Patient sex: F
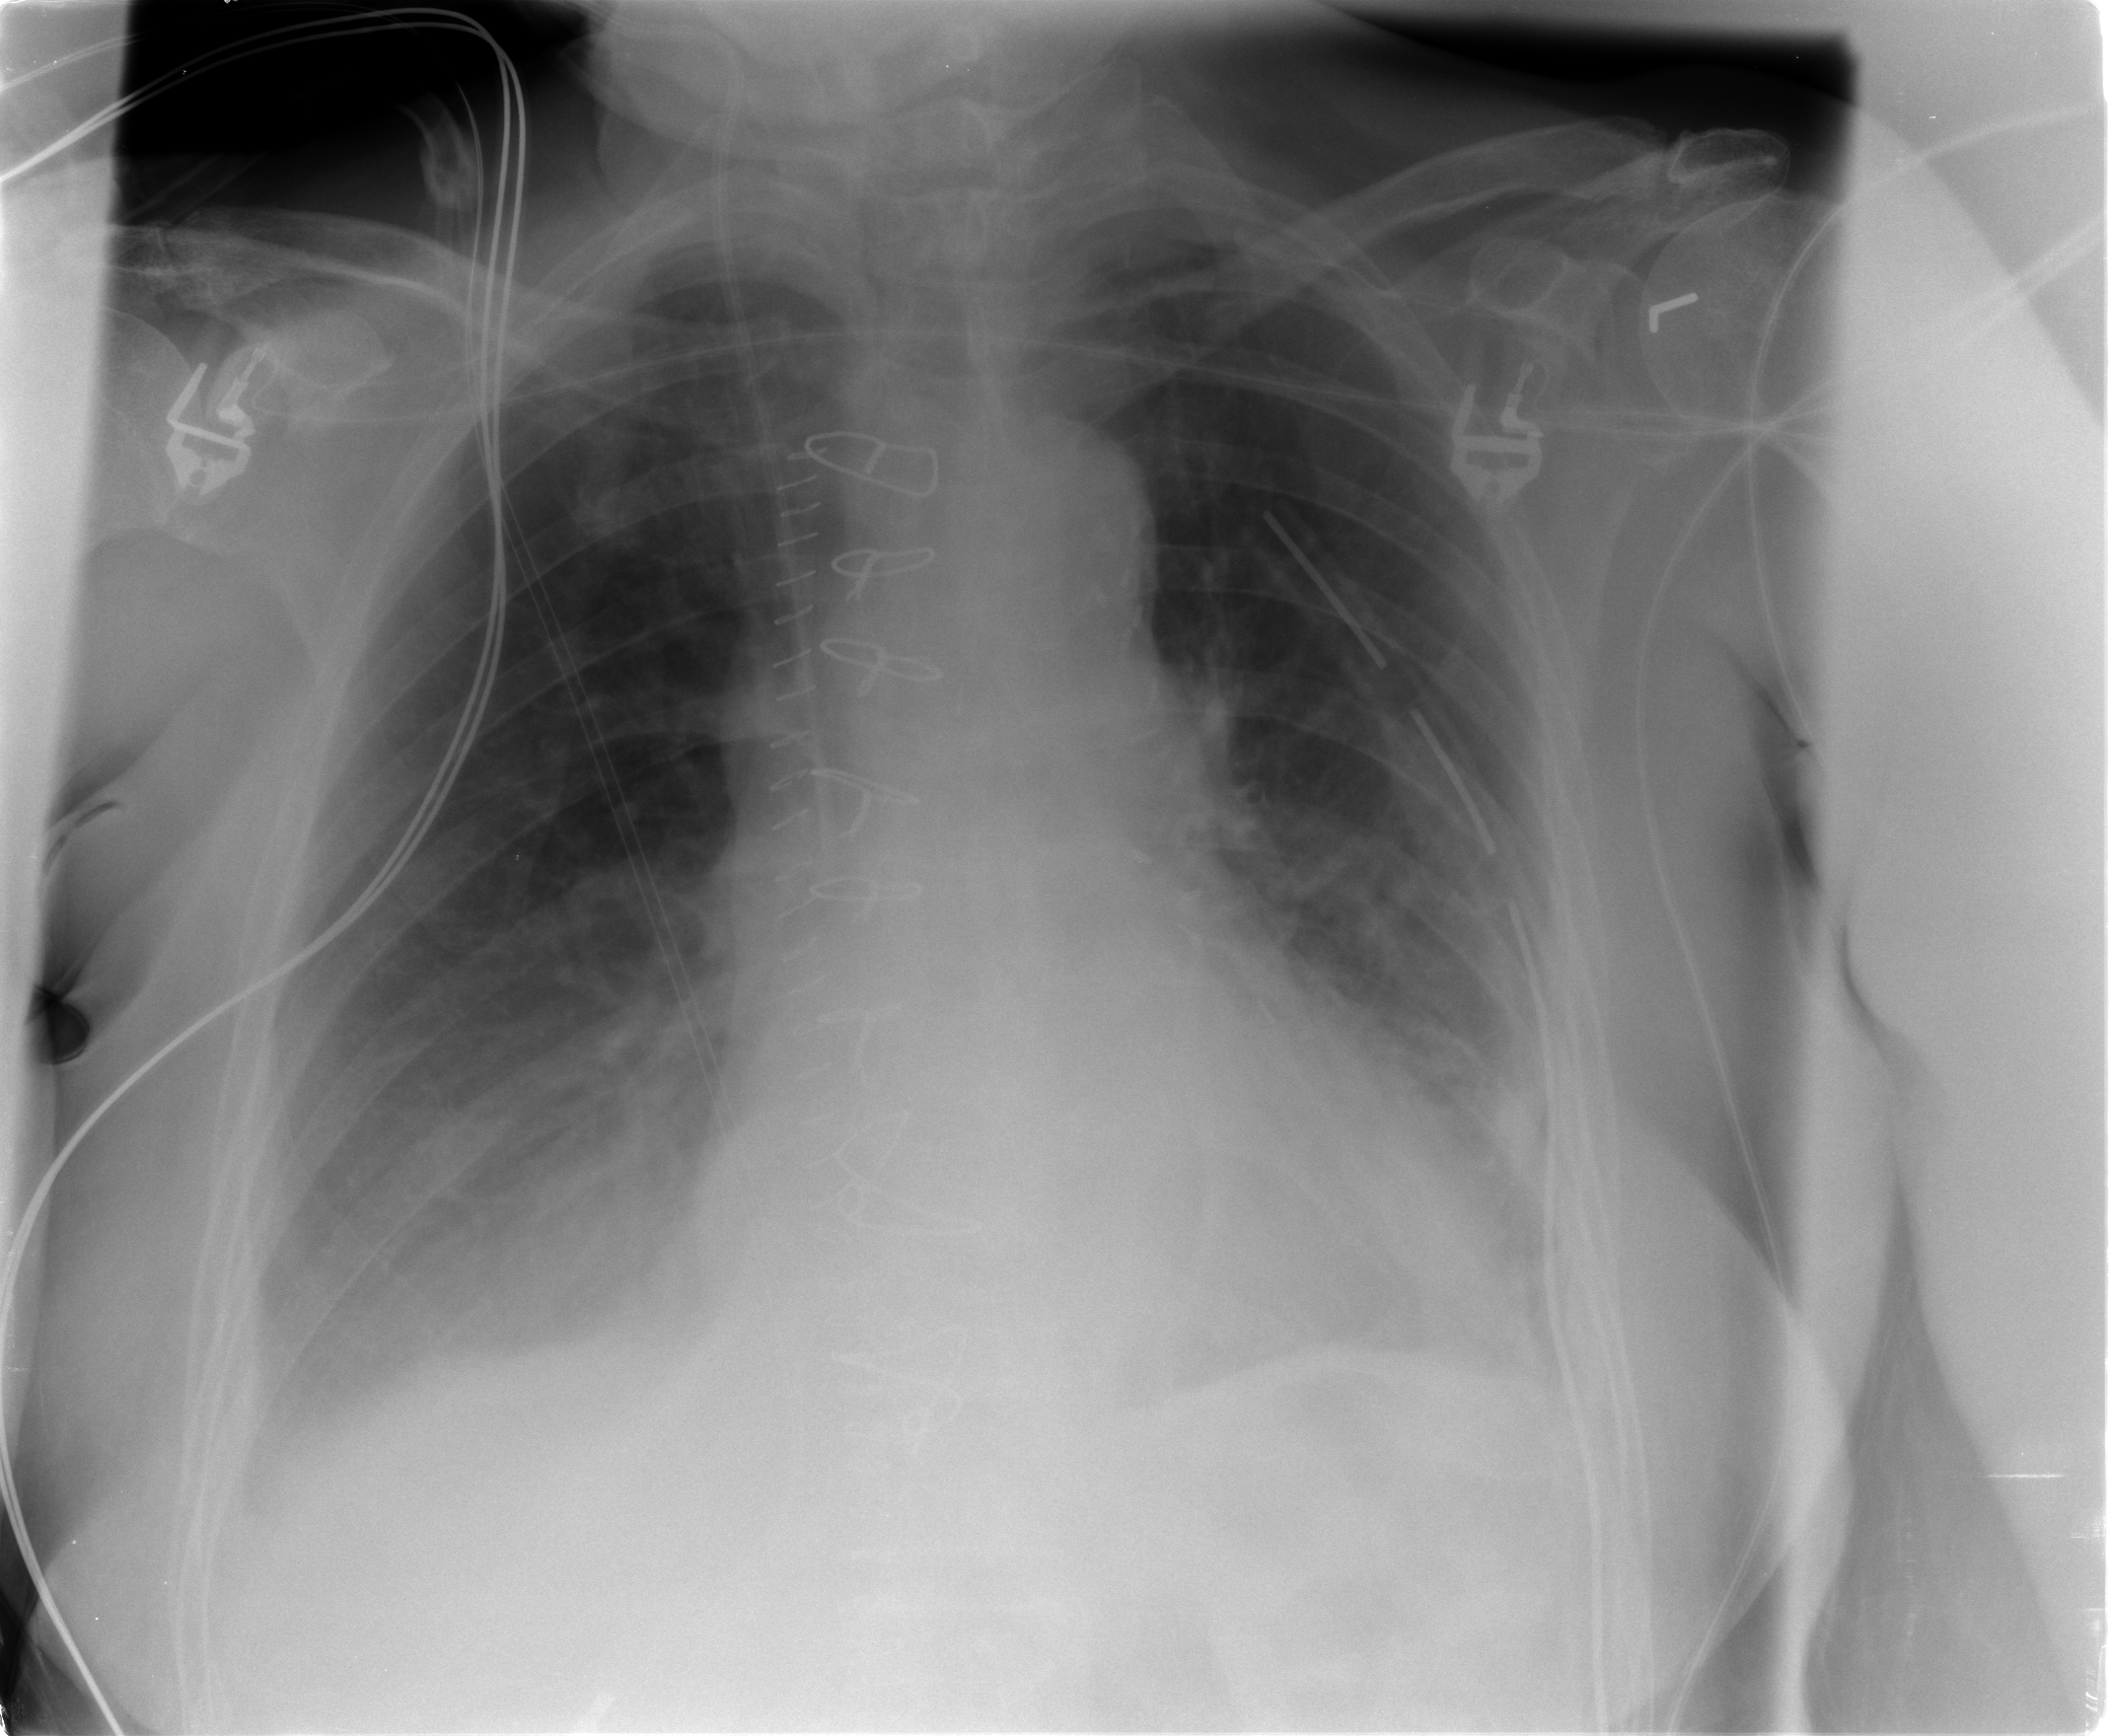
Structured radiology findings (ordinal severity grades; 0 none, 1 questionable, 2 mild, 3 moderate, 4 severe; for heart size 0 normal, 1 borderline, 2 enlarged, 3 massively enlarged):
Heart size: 0
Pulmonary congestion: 2
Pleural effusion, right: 2
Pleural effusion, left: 2
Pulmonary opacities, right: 0
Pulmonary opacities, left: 0
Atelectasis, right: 2
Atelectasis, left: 2